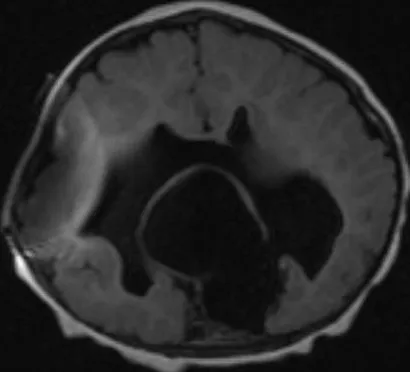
MRI of brain after Ventriculoperitoneal shunt placement; Single monoventricle with Hydrocephalus, partially fused frontal interhemispheric fissure consistent with semilobar HPE.
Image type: radiology (mri)